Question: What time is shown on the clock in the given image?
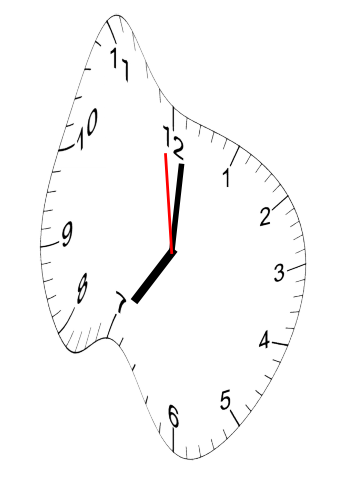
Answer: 07:00:59